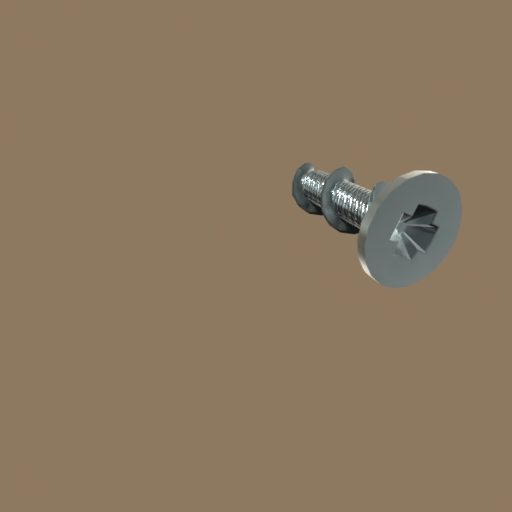
Label: screw